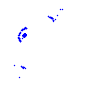
Particle: proton